This continuous-wavelet-transform scalogram was computed from a bearing vibration snapshot. What is the most likely bearing condition (normal, inner_race, outer_race, ball)?
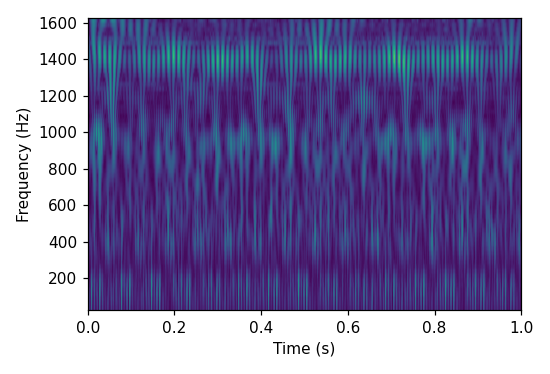
Answer: inner_race